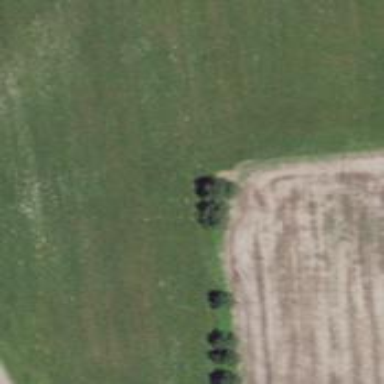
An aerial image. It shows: Agricultural area marked by row of trees.